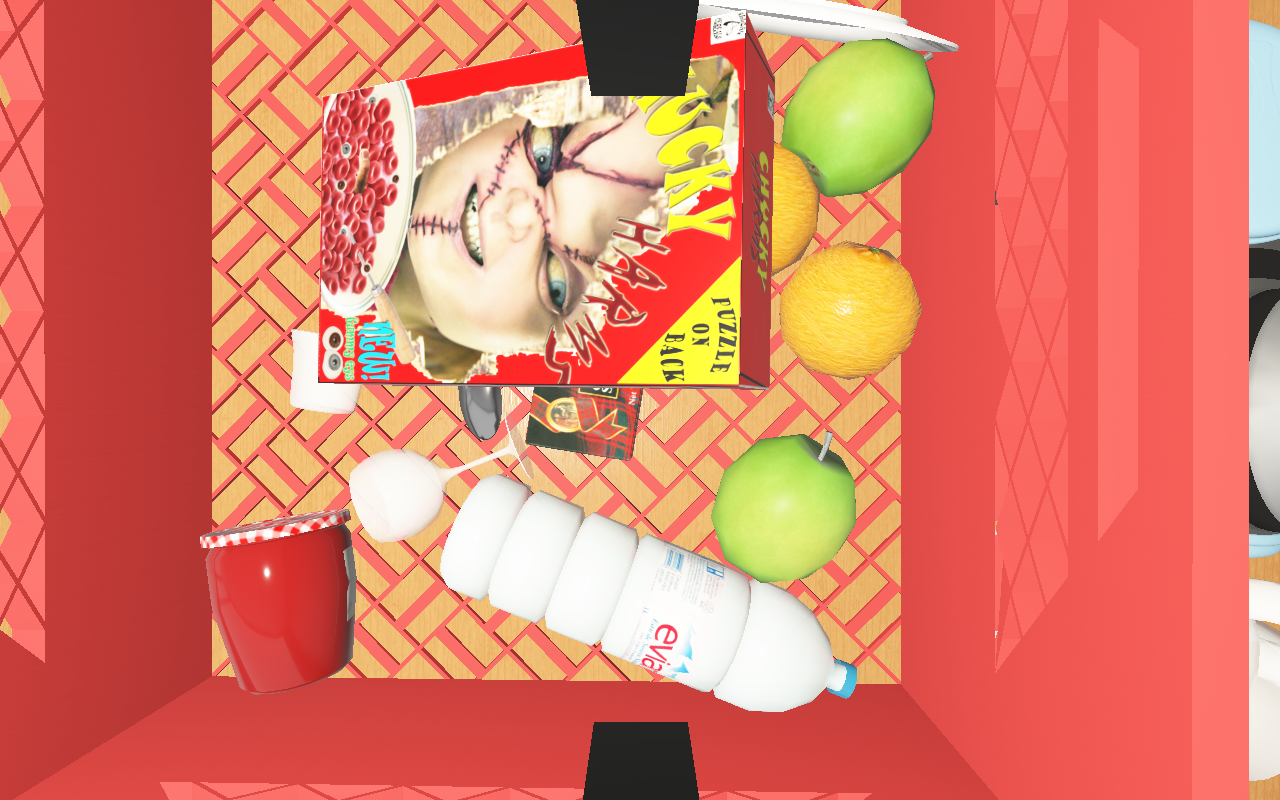
Objects in the scene:
carafe
water bottle
apple
apple
orange
orange
spoon
plate
glass
wineglass
jam jar
biscuit box